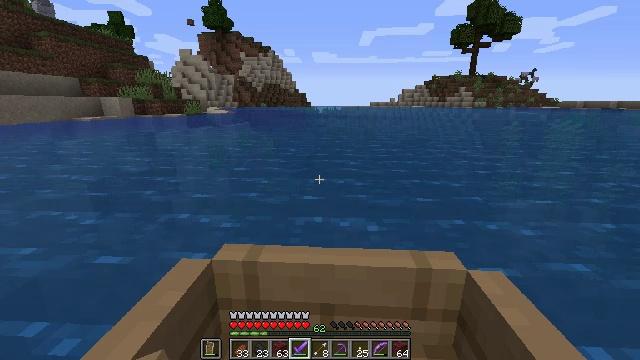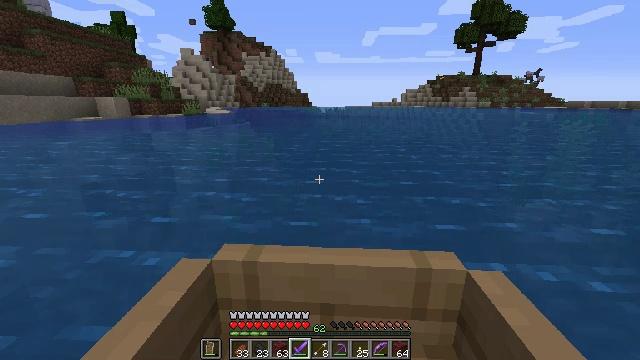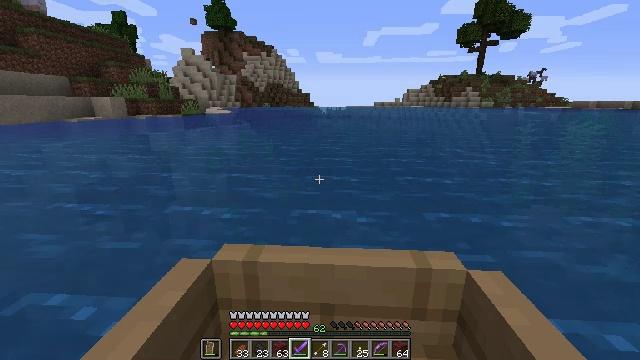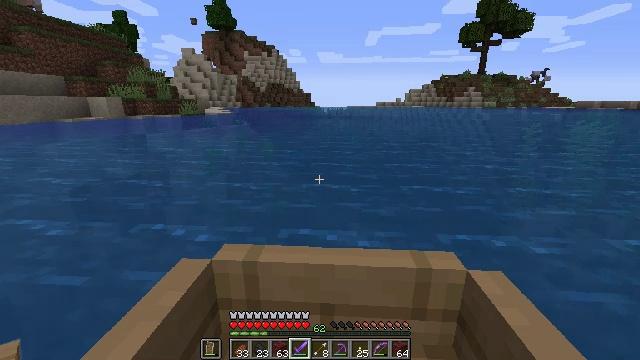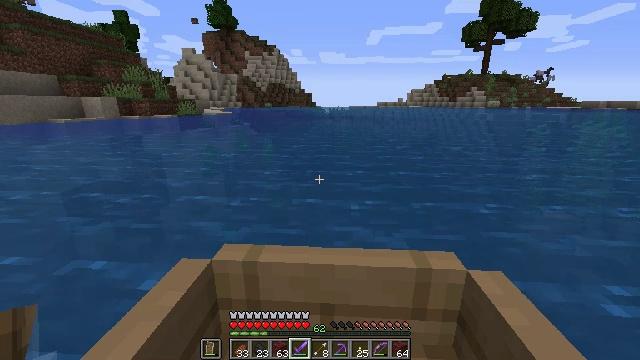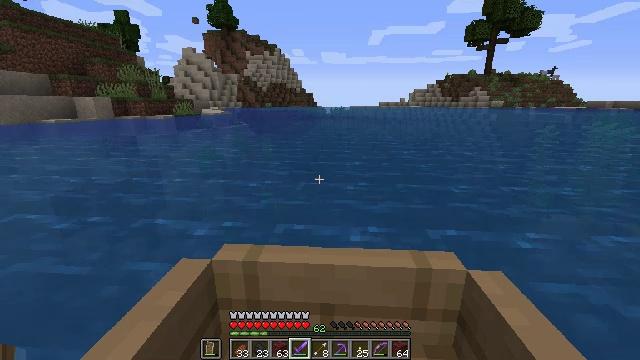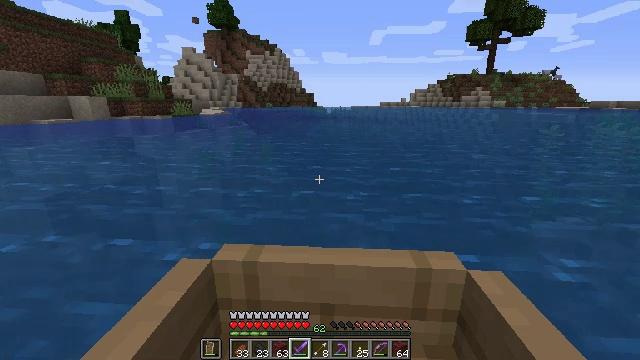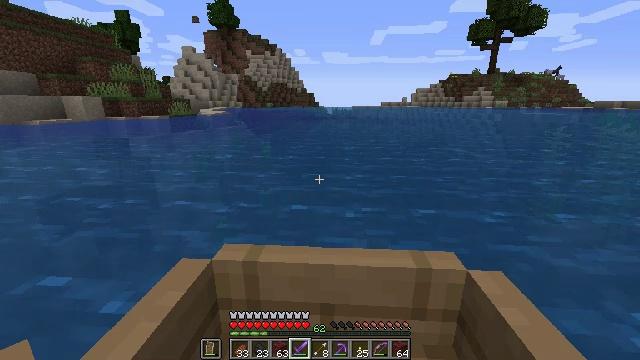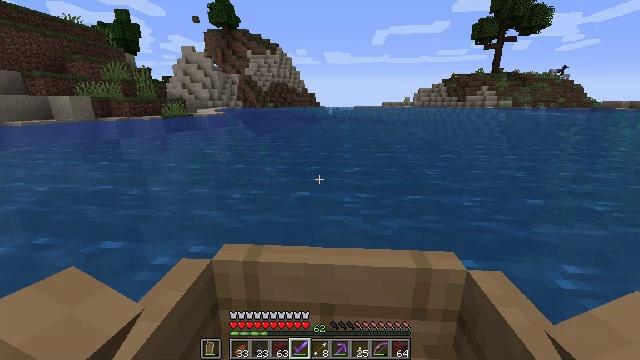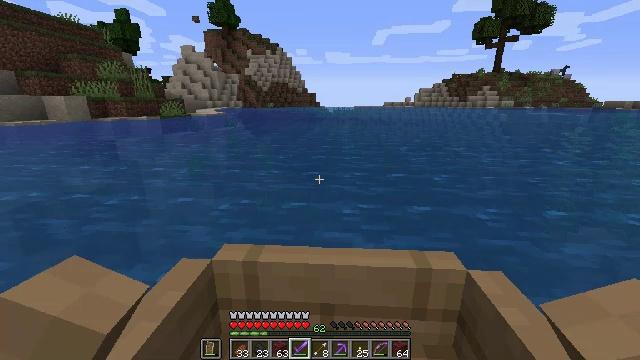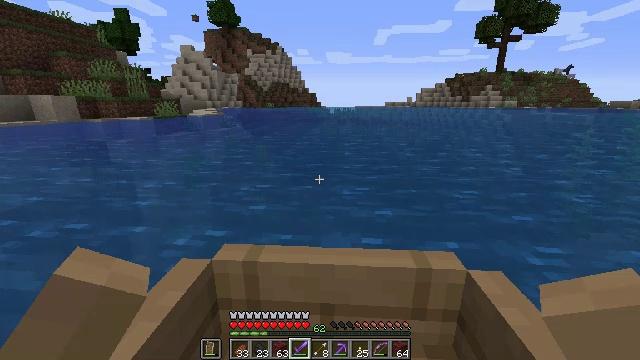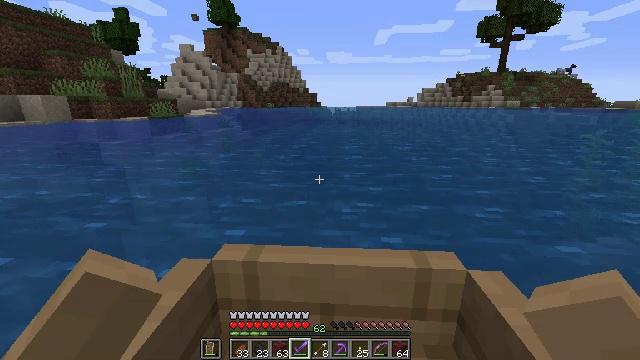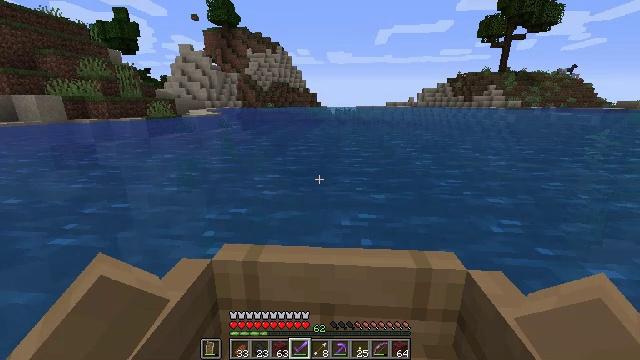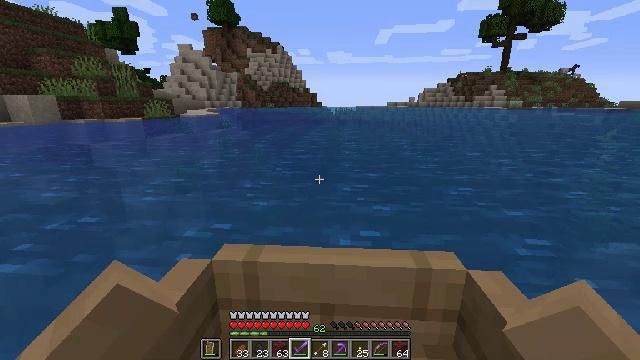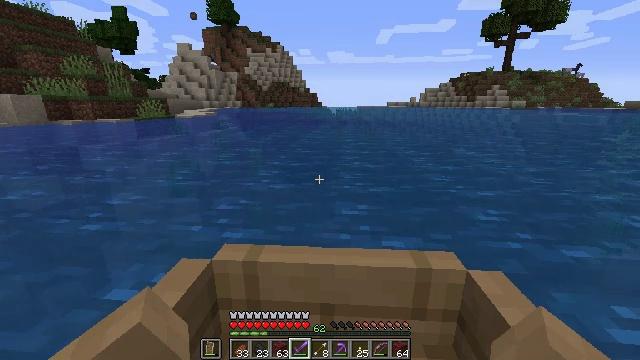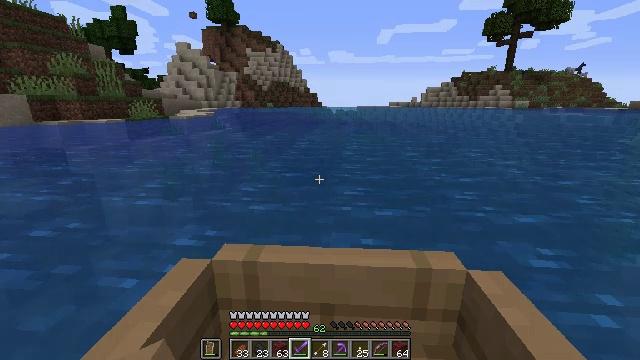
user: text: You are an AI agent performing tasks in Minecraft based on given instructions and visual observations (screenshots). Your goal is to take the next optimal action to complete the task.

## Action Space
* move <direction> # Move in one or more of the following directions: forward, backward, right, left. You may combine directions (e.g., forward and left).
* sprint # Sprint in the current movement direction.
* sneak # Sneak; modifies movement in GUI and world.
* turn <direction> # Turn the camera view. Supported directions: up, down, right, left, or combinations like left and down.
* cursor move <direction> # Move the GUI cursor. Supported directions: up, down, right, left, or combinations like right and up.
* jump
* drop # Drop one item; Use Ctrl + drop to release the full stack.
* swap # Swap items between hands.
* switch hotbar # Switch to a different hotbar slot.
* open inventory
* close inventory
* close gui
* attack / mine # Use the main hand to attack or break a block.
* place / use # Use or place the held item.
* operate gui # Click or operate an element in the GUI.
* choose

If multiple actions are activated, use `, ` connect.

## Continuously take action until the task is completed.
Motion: motion action
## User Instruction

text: Combine the necessary materials to craft an ender eye.
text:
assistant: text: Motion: move forward
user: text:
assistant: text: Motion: move forward
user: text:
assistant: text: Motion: move forward
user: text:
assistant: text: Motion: move forward
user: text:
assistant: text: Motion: move forward
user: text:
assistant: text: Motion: move forward
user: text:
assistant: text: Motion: move forward
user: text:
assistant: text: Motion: move forward
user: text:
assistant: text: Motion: move forward
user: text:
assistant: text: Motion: move forward
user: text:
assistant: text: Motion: move forward
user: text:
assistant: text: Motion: move forward
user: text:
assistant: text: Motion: move forward
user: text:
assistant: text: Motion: move forward
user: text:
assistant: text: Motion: move forward
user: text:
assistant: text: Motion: move forward
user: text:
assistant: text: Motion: move forward
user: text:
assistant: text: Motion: move forward
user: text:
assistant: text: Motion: move forward
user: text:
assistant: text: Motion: move forward
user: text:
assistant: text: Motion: move forward
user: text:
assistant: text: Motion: move forward
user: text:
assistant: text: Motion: move forward
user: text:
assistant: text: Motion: move forward
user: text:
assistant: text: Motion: move forward
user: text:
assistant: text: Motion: move forward
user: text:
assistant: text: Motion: move forward
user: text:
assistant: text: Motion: move forward
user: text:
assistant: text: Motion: move forward
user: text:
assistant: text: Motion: move forward